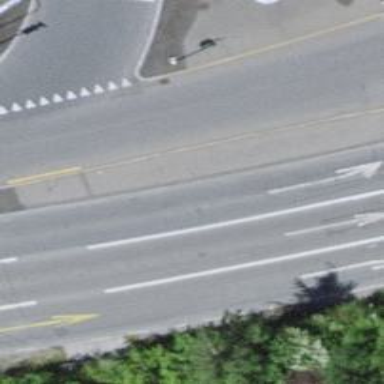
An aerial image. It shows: Primary road with asphalt surface.